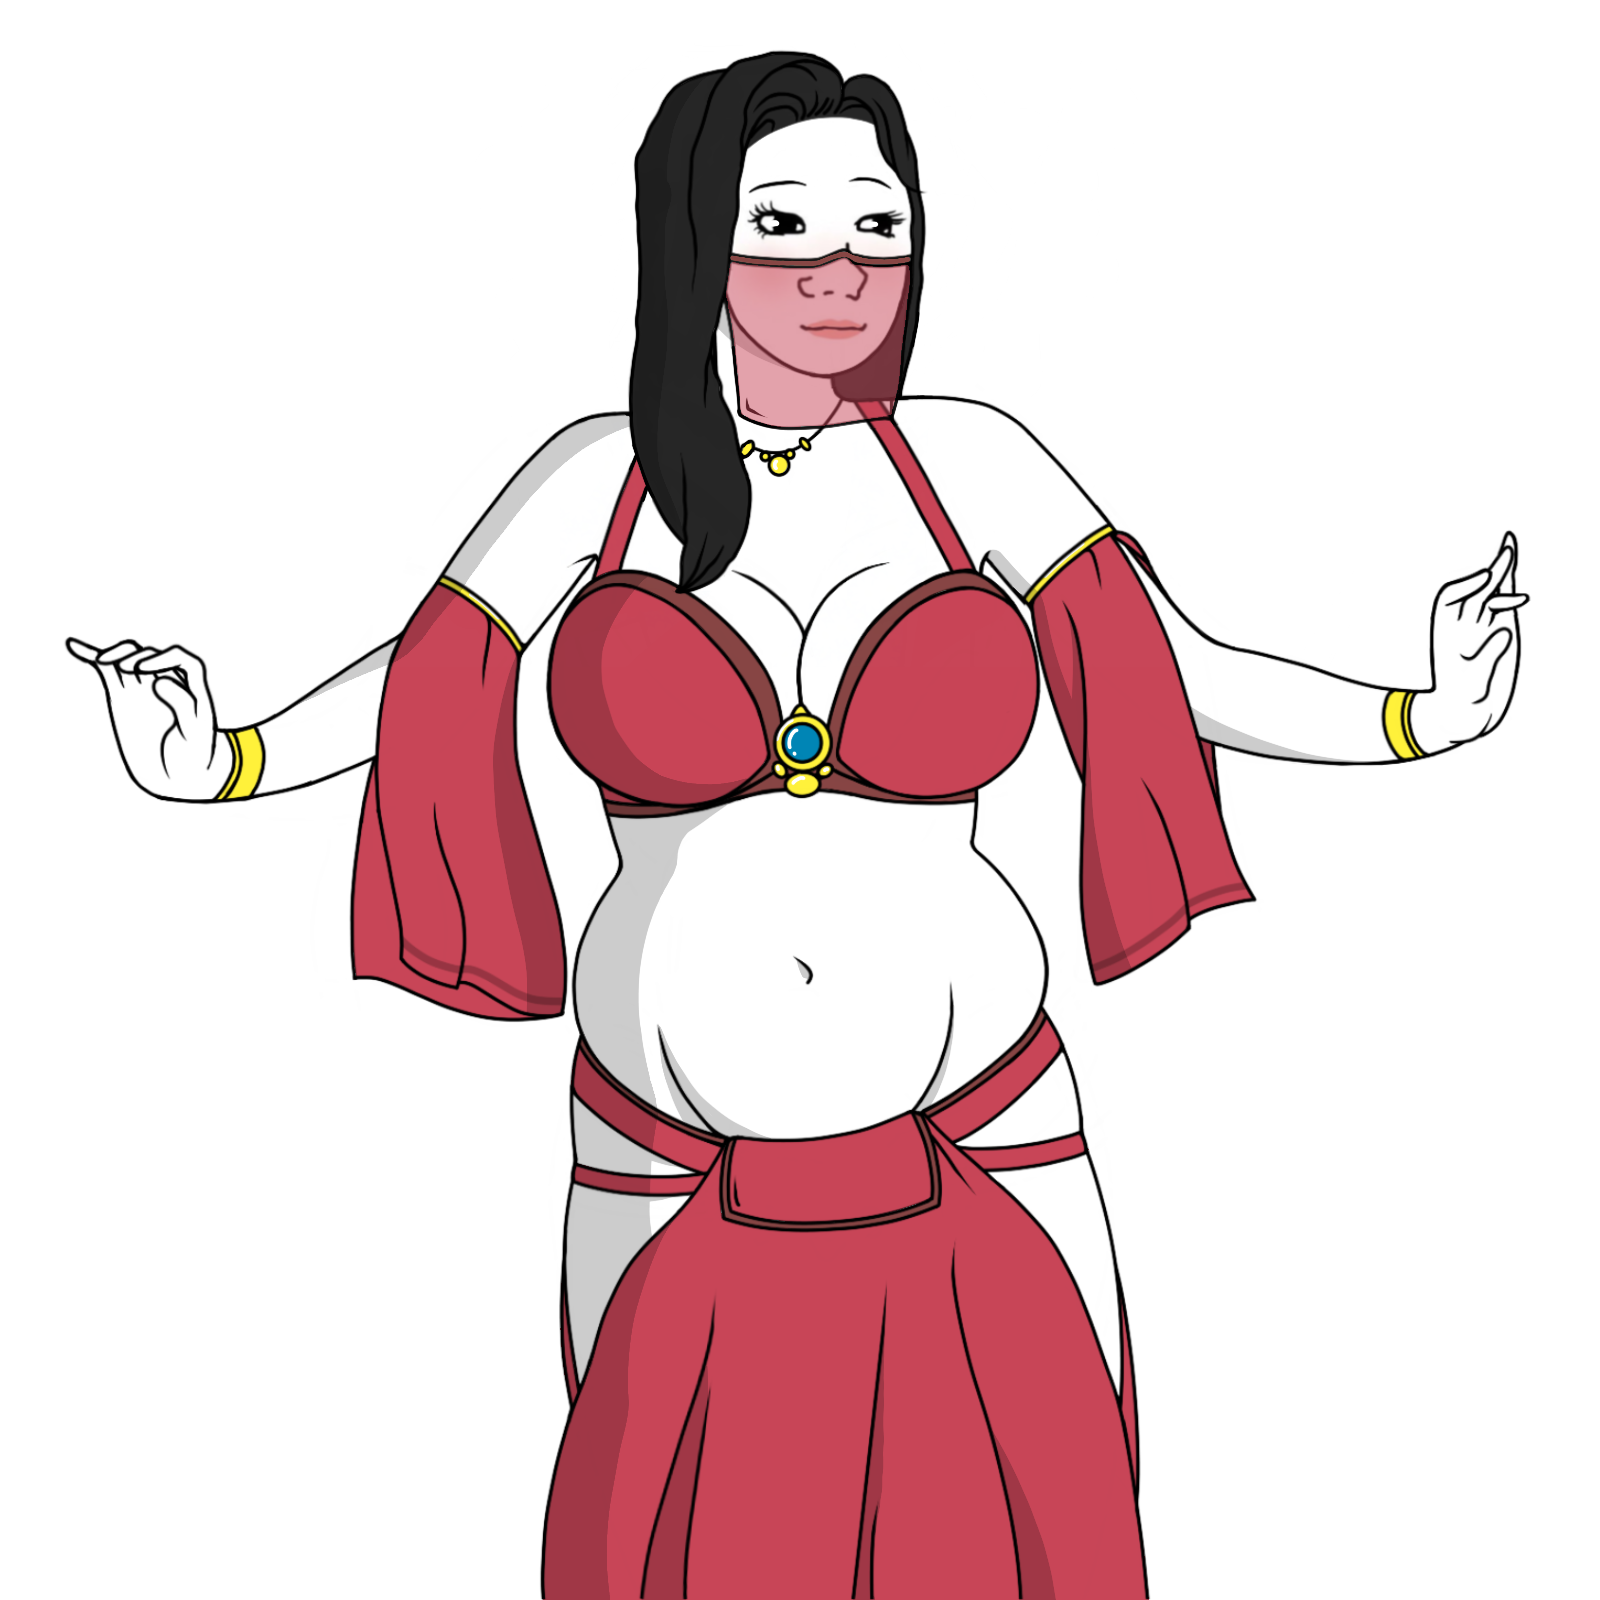
Label: 5_Trad_Wife